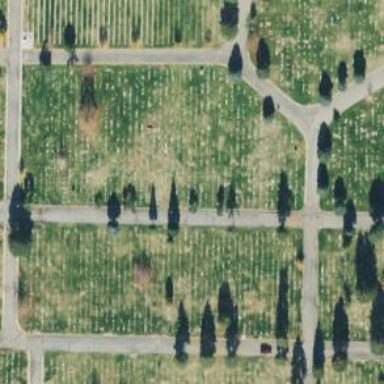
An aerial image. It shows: Sector within cemetery.